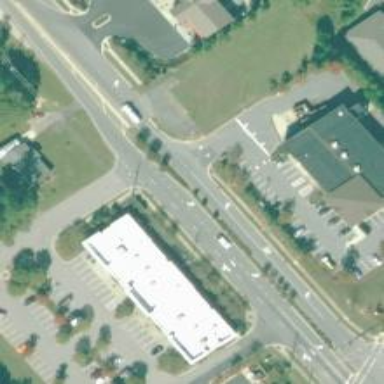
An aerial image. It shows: Retail building.